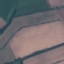
Label: AnnualCrop